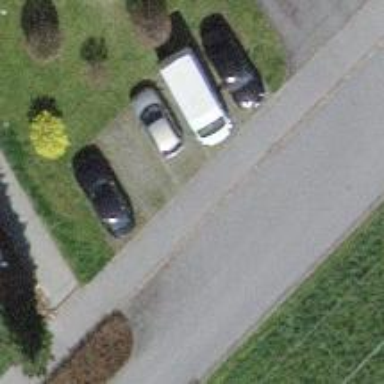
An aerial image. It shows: Street-side parking area with diagonal orientation.